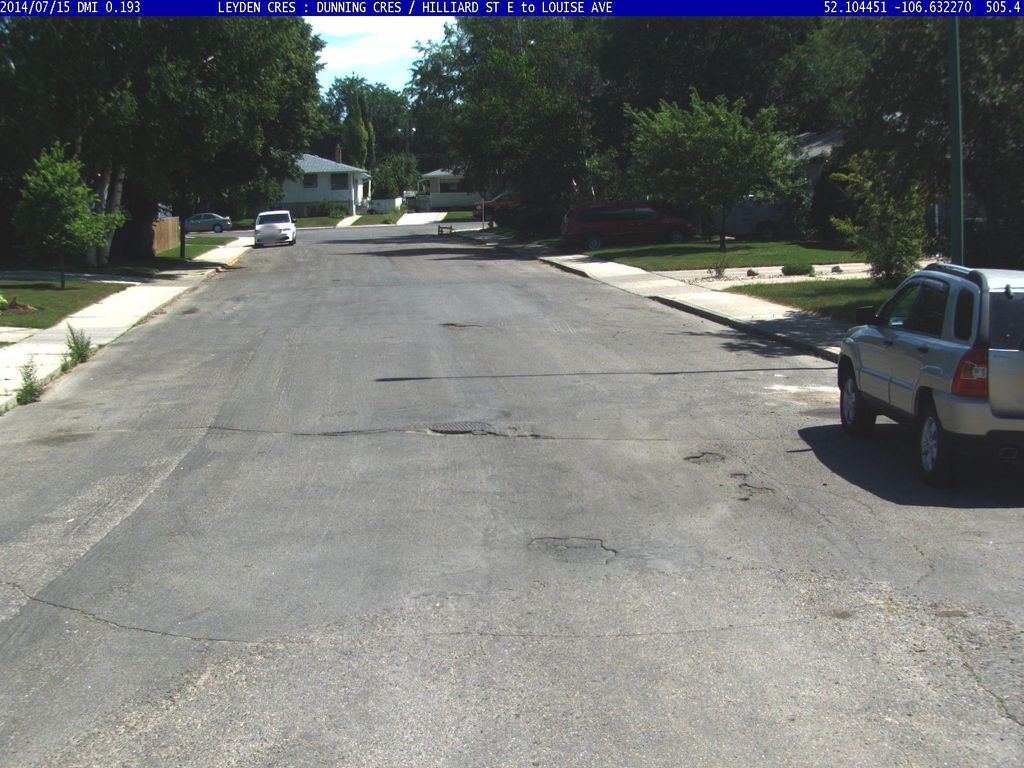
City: saskatoon